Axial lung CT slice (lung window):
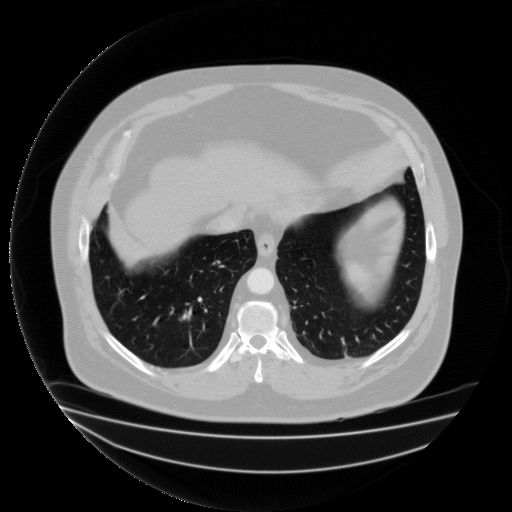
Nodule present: no